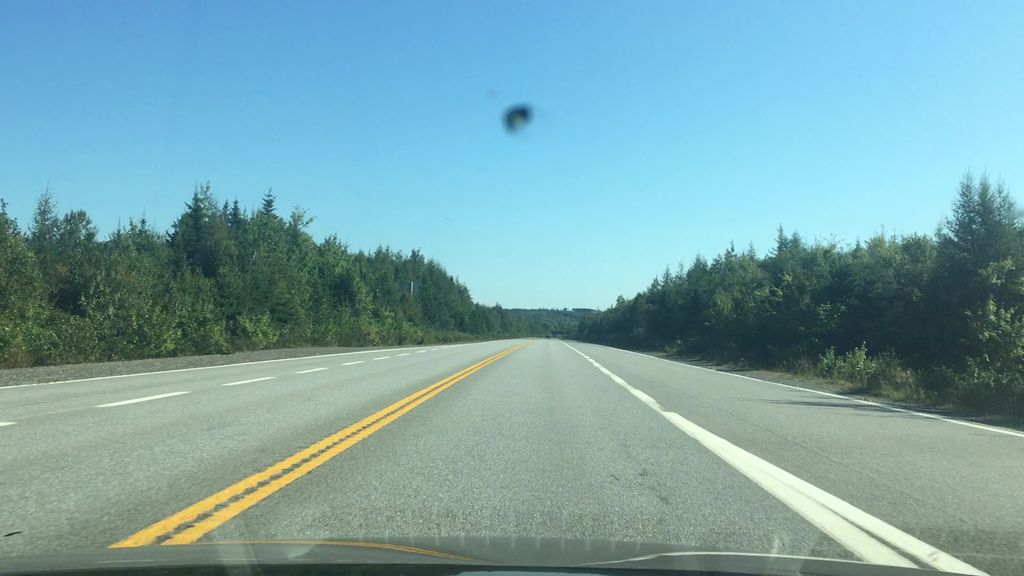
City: halifax